The picture encodes a bearing's raw vibration samples as pixel intensities in a 2-D grid. What is the most likely bearing condition (normal, inner_race, outer_race, ball)?
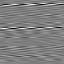
Answer: inner_race